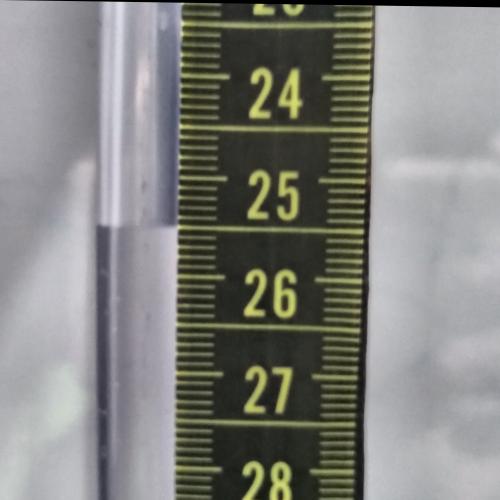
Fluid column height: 25.5 cm